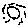
Label: sun